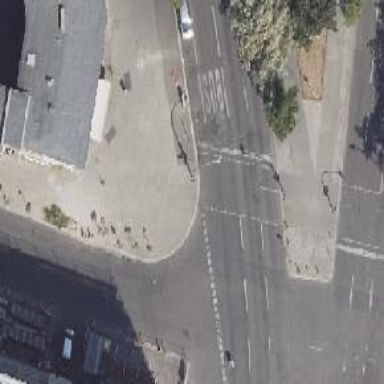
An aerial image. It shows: Road with traffic signals.